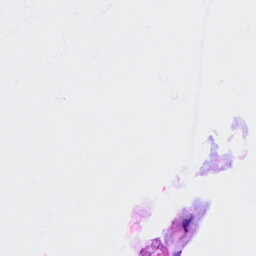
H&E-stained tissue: Ovarian